A time-domain waveform of one vibration snapshot from a rolling-element bearing is shown. Based on the visible evidence, which condition applies: normal, inner_race, outer_race, ball?
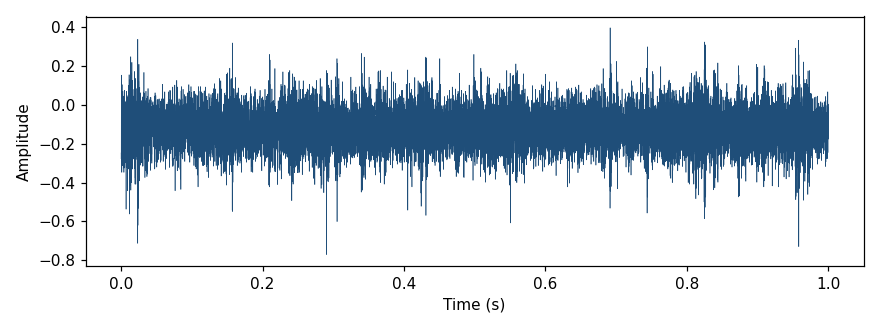
Answer: normal